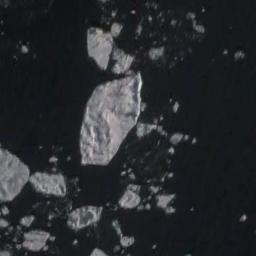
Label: sea_ice